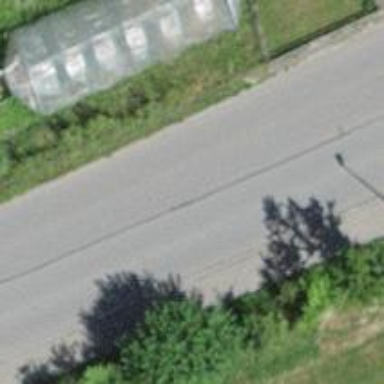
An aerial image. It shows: Secondary road.